Question: I've got a textbox with an ajax dropdown extender. How do I make it look like image 2 at runtime and not only when hovering over the textbox.
The textbox with the "downbutton" should look like image 2 at design time

How do I do this or some good reading material on how to do this?
EDIT
All I've done is this so far as I'm trying to first display it correctly, otherwise i will have to find another way:
'''
<asp:Content ID="BodyContent" runat="server" ContentPlaceHolderID="MainContent">
<asp:ScriptManager ID="ScriptManager1" runat="server">
</asp:ScriptManager>
<div>
<asp:TextBox ID="txtResidence" runat="server"></asp:TextBox>
<asp:DropDownExtender ID="txtResidence_DropDownExtender" runat="server"
DynamicServicePath="" Enabled="True" TargetControlID="txtResidence"
DropDownControlID="pnlRes">
</asp:DropDownExtender>
</div>
<div>
<asp:Panel ID="pnlRes" runat="server">
<asp:TreeView ID="ResidenceTreeView" runat="server" ShowLines="true" PopulateNodesFromClient="false" BackColor="#99CCFF" style="width:100%" ShowExpandCollapse="false">
<Nodes>
<asp:TreeNode Text="1" Value="1">
<asp:TreeNode Text="1.1" Value="1.1"></asp:TreeNode>
<asp:TreeNode Text="1.2" Value="1.2"></asp:TreeNode>
</asp:TreeNode>
<asp:TreeNode Text="2" Value="2">
<asp:TreeNode Text="2.1" Value="2.1"></asp:TreeNode>
<asp:TreeNode Text="2.2" Value="2.2"></asp:TreeNode>
</asp:TreeNode>
</Nodes>
</asp:TreeView>
</asp:Panel>
</div>
</asp:Content>
'''
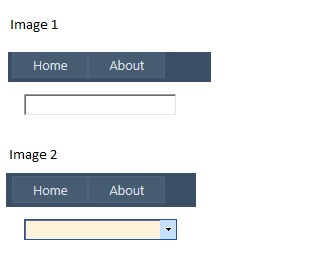
Answer: Try adding this script.
'''
<script type="text/javascript">
function pageLoad()
{
$find('txtResidence_txtResidence_DropDownExtender')._dropWrapperHoverBehavior_onhover();
$find('txtResidence_txtResidence_DropDownExtender').unhover = VisibleMe;
}
function VisibleMe()
{
$find('txtResidence_txtResidence_DropDownExtender')._dropWrapperHoverBehavior_onhover();
}
'''